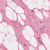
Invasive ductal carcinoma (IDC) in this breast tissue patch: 0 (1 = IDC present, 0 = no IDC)